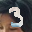
Label: 3